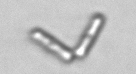
Label: Thalassionema